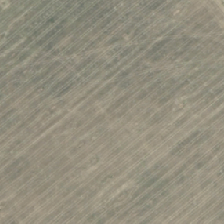
Land cover: shortrotation_cropland